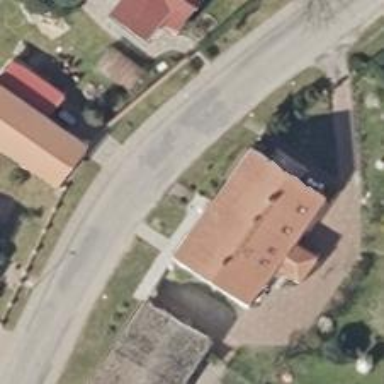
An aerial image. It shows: Building with gabled roof.